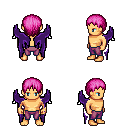
a pixel art fantasy rpg character, male body template, human, tanned skin, purple wings, magenta pants, pink plain hairstyle, four views (front, back, left, right), 2x2 character sprite sheet, small pixel art, hard edges, no anti-aliasing